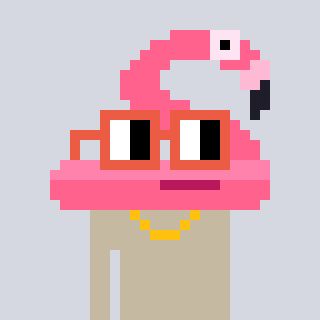
a pixel art character with square orange glasses, a flamingo-shaped head and a bege-colored body on a cool background